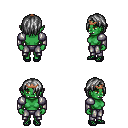
a pixel art fantasy rpg character, female body template, orc, green skin, steel arm armor, metal pants, gray bangs hairstyle, bronze tiara, ghillies, four views (front, back, left, right), 2x2 character sprite sheet, small pixel art, hard edges, no anti-aliasing